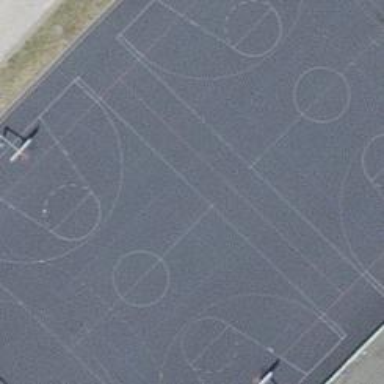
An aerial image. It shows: Basketball court with asphalt surface.